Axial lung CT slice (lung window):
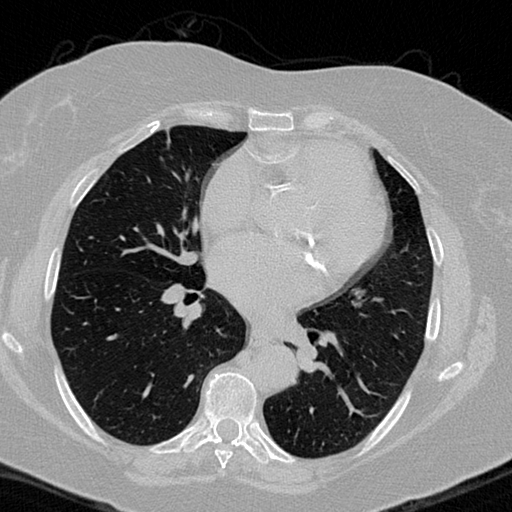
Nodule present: no